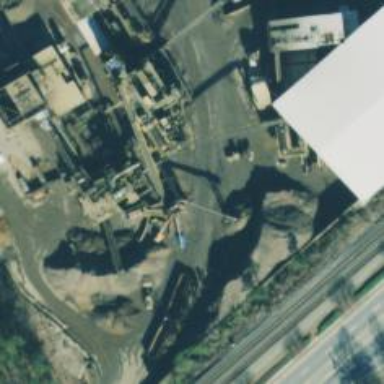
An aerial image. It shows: Rail spur service.